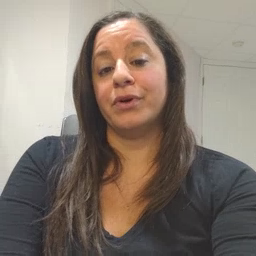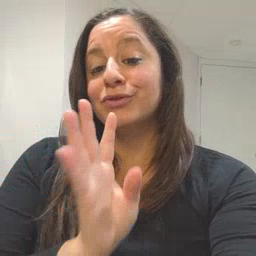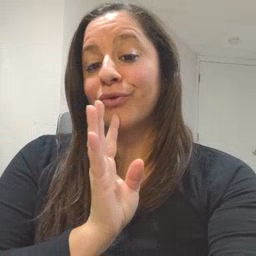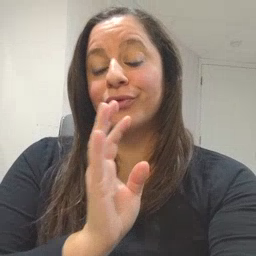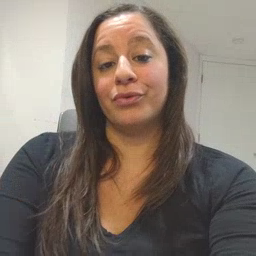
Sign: talk